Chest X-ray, PA view. Patient: 65 years old, sex F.
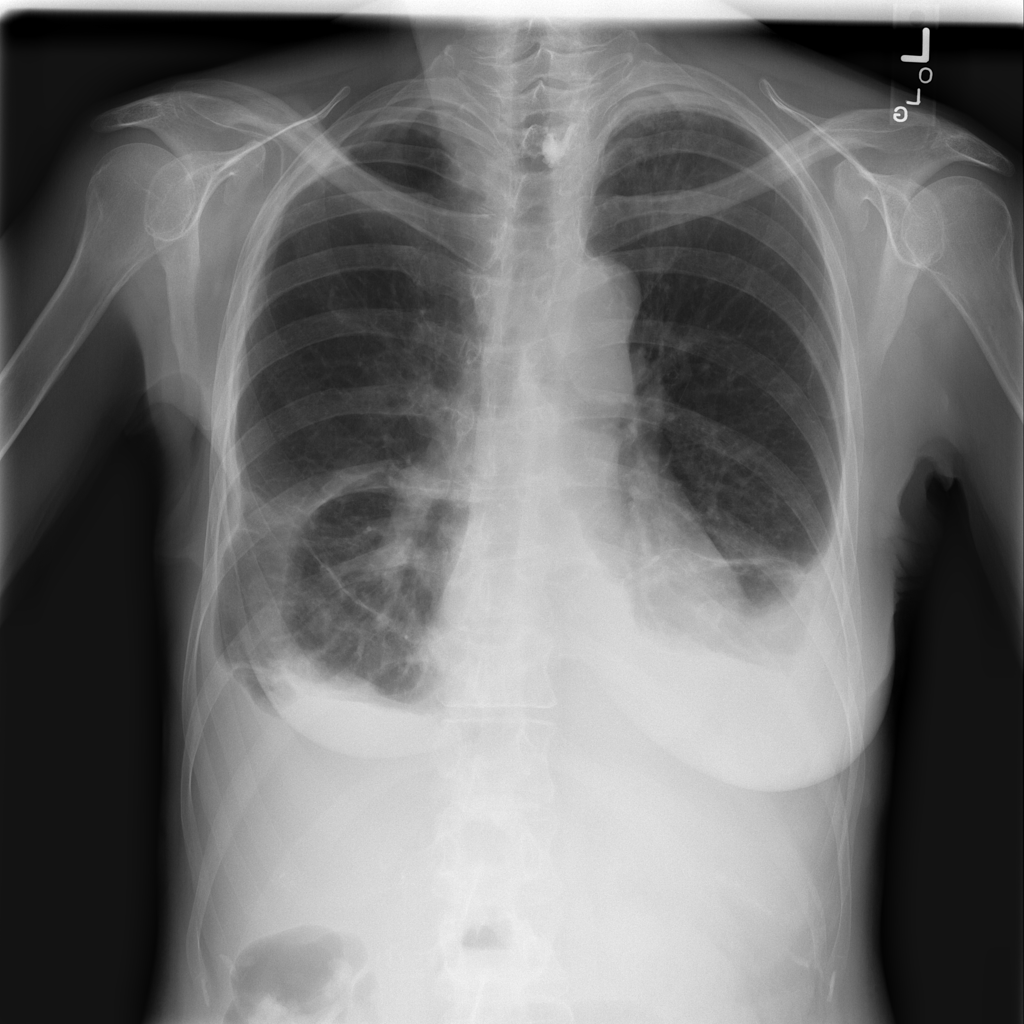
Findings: Atelectasis, Effusion